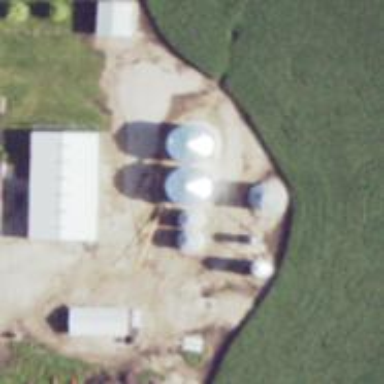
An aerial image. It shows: Silo.